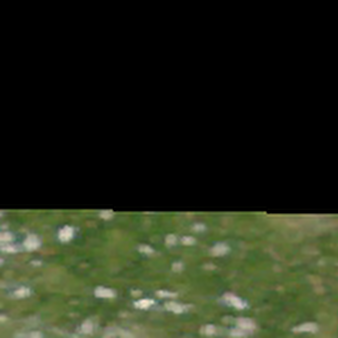
Label: other